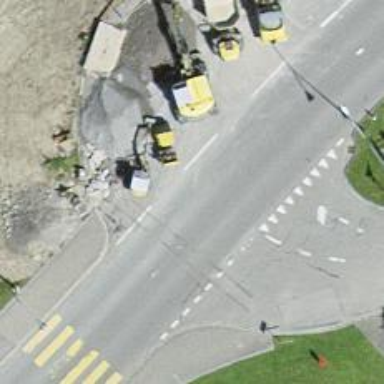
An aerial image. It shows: Uncontrolled crossing on the road.